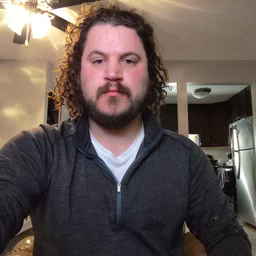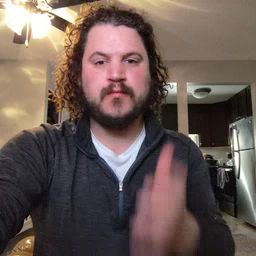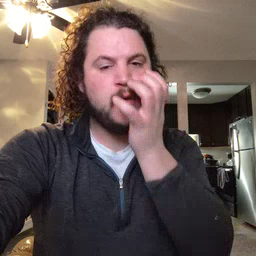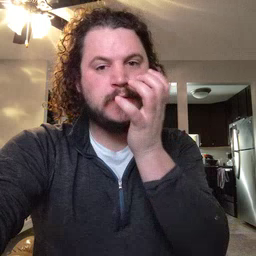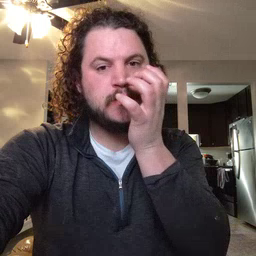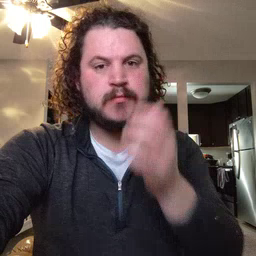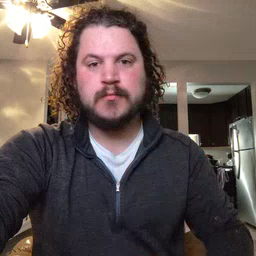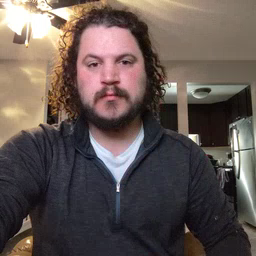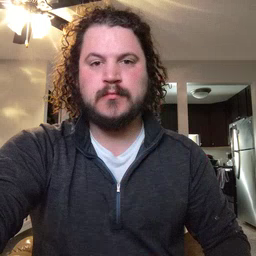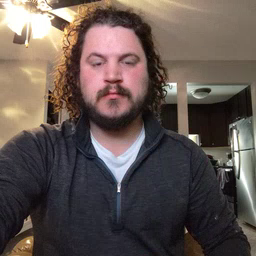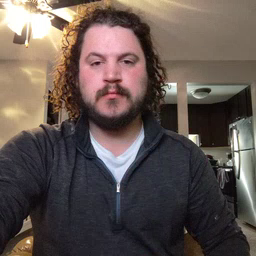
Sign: grass